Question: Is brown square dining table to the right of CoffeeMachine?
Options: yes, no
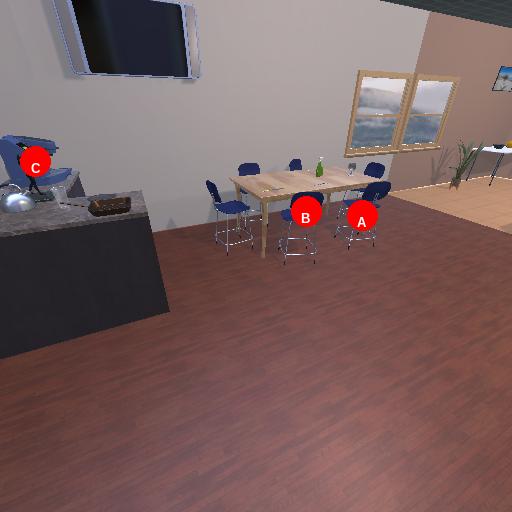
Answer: yes